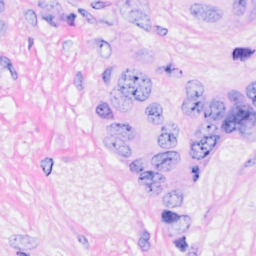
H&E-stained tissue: Breast